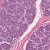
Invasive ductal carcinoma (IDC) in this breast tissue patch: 0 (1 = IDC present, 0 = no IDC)